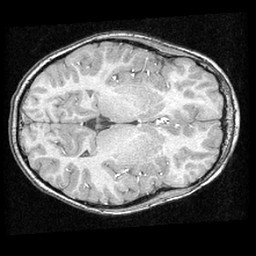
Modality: T1w
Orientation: axial
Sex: male
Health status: ill
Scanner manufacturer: ge
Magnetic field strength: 1.5 T
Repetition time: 21 s
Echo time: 0.008 s